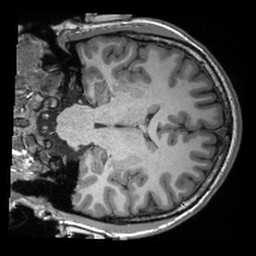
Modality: T1w
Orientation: coronal
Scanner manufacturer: siemens
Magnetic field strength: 3 T
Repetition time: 2.3 s
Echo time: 0.00308 s